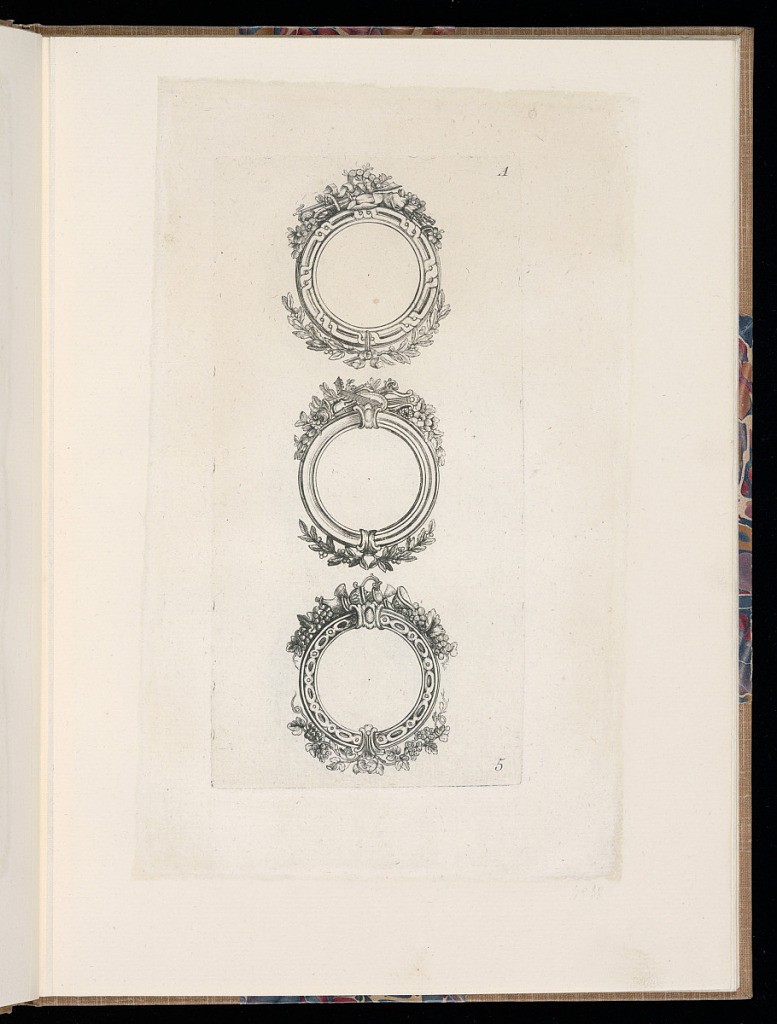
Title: Ornamental Medallion Designs
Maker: Théodore Bertren, active in France, 18th century
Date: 1765-1768
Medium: Etching on paper
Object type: Print
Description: Three medallion designs aligned vertically. The top medallion is decorated with attributes of the garden including a hat, a spade, a basket, and flowers. The middle medallion has attributes of music, including a lyre, a lute, a violin, a horn, and flowers. The bottom medallion is topped with motifs of the banquet including cups, pitchers, ewers, and grapes; the bottom of this medallion is framed by a grapevine. The plate is numbered but not signed.